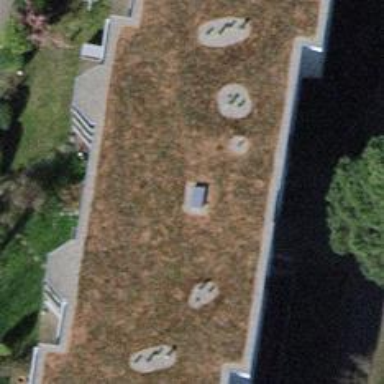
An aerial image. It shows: Building with apartments and flat roof.